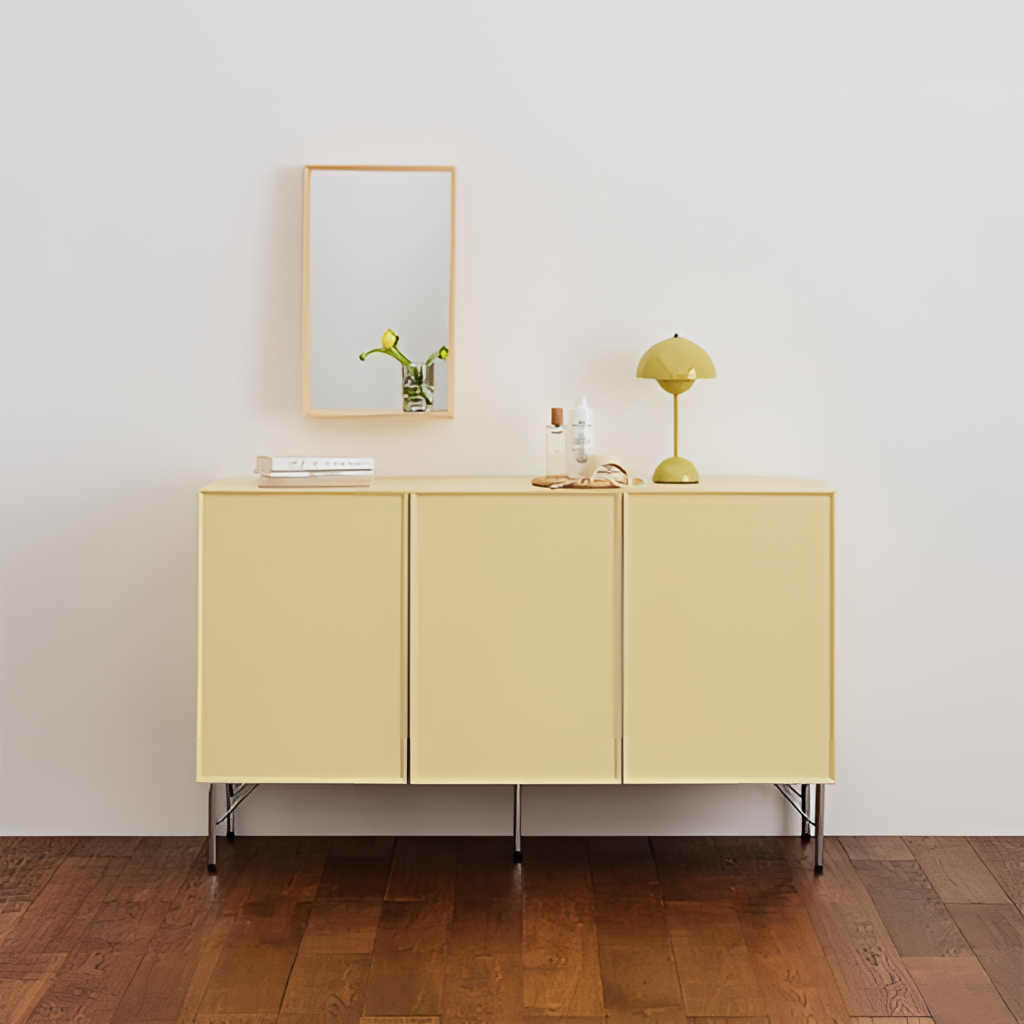
living room, yellow wood cabinet, wood flooring, with plank pattern, minimalist, paint wallpaper, with solid pattern